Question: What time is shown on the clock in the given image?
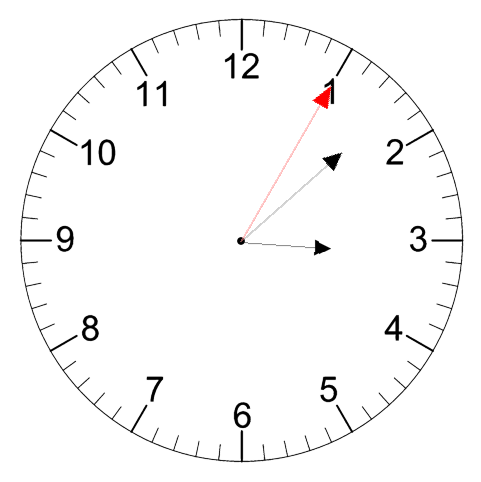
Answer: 03:08:05